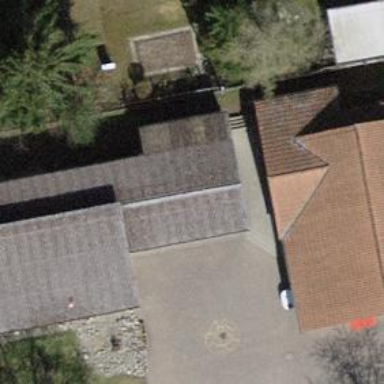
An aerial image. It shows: Kindergarten.